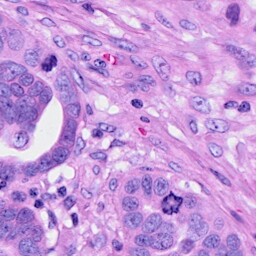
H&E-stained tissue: Ovarian